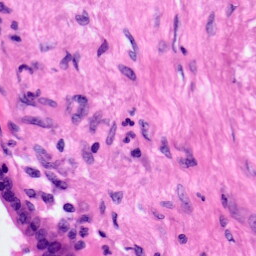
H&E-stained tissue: Pancreatic